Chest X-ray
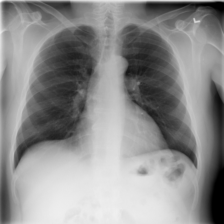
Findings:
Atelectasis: negative
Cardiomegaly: negative
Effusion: negative
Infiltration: negative
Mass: negative
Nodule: negative
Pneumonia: negative
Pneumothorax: negative
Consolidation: negative
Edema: negative
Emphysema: negative
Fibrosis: negative
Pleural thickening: negative
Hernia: negative